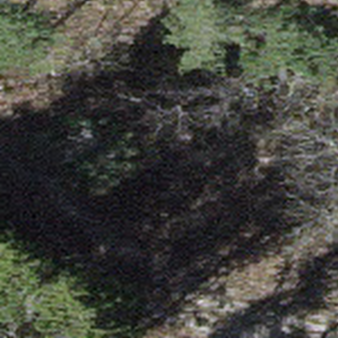
Label: other